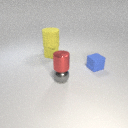
small gray metal sphere below small red metal cylinder